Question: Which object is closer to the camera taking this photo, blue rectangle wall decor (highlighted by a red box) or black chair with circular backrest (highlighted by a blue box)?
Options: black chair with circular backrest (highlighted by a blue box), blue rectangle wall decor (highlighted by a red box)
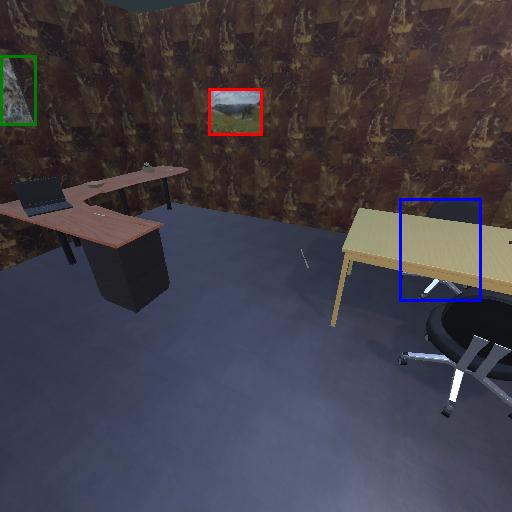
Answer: black chair with circular backrest (highlighted by a blue box)